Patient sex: F
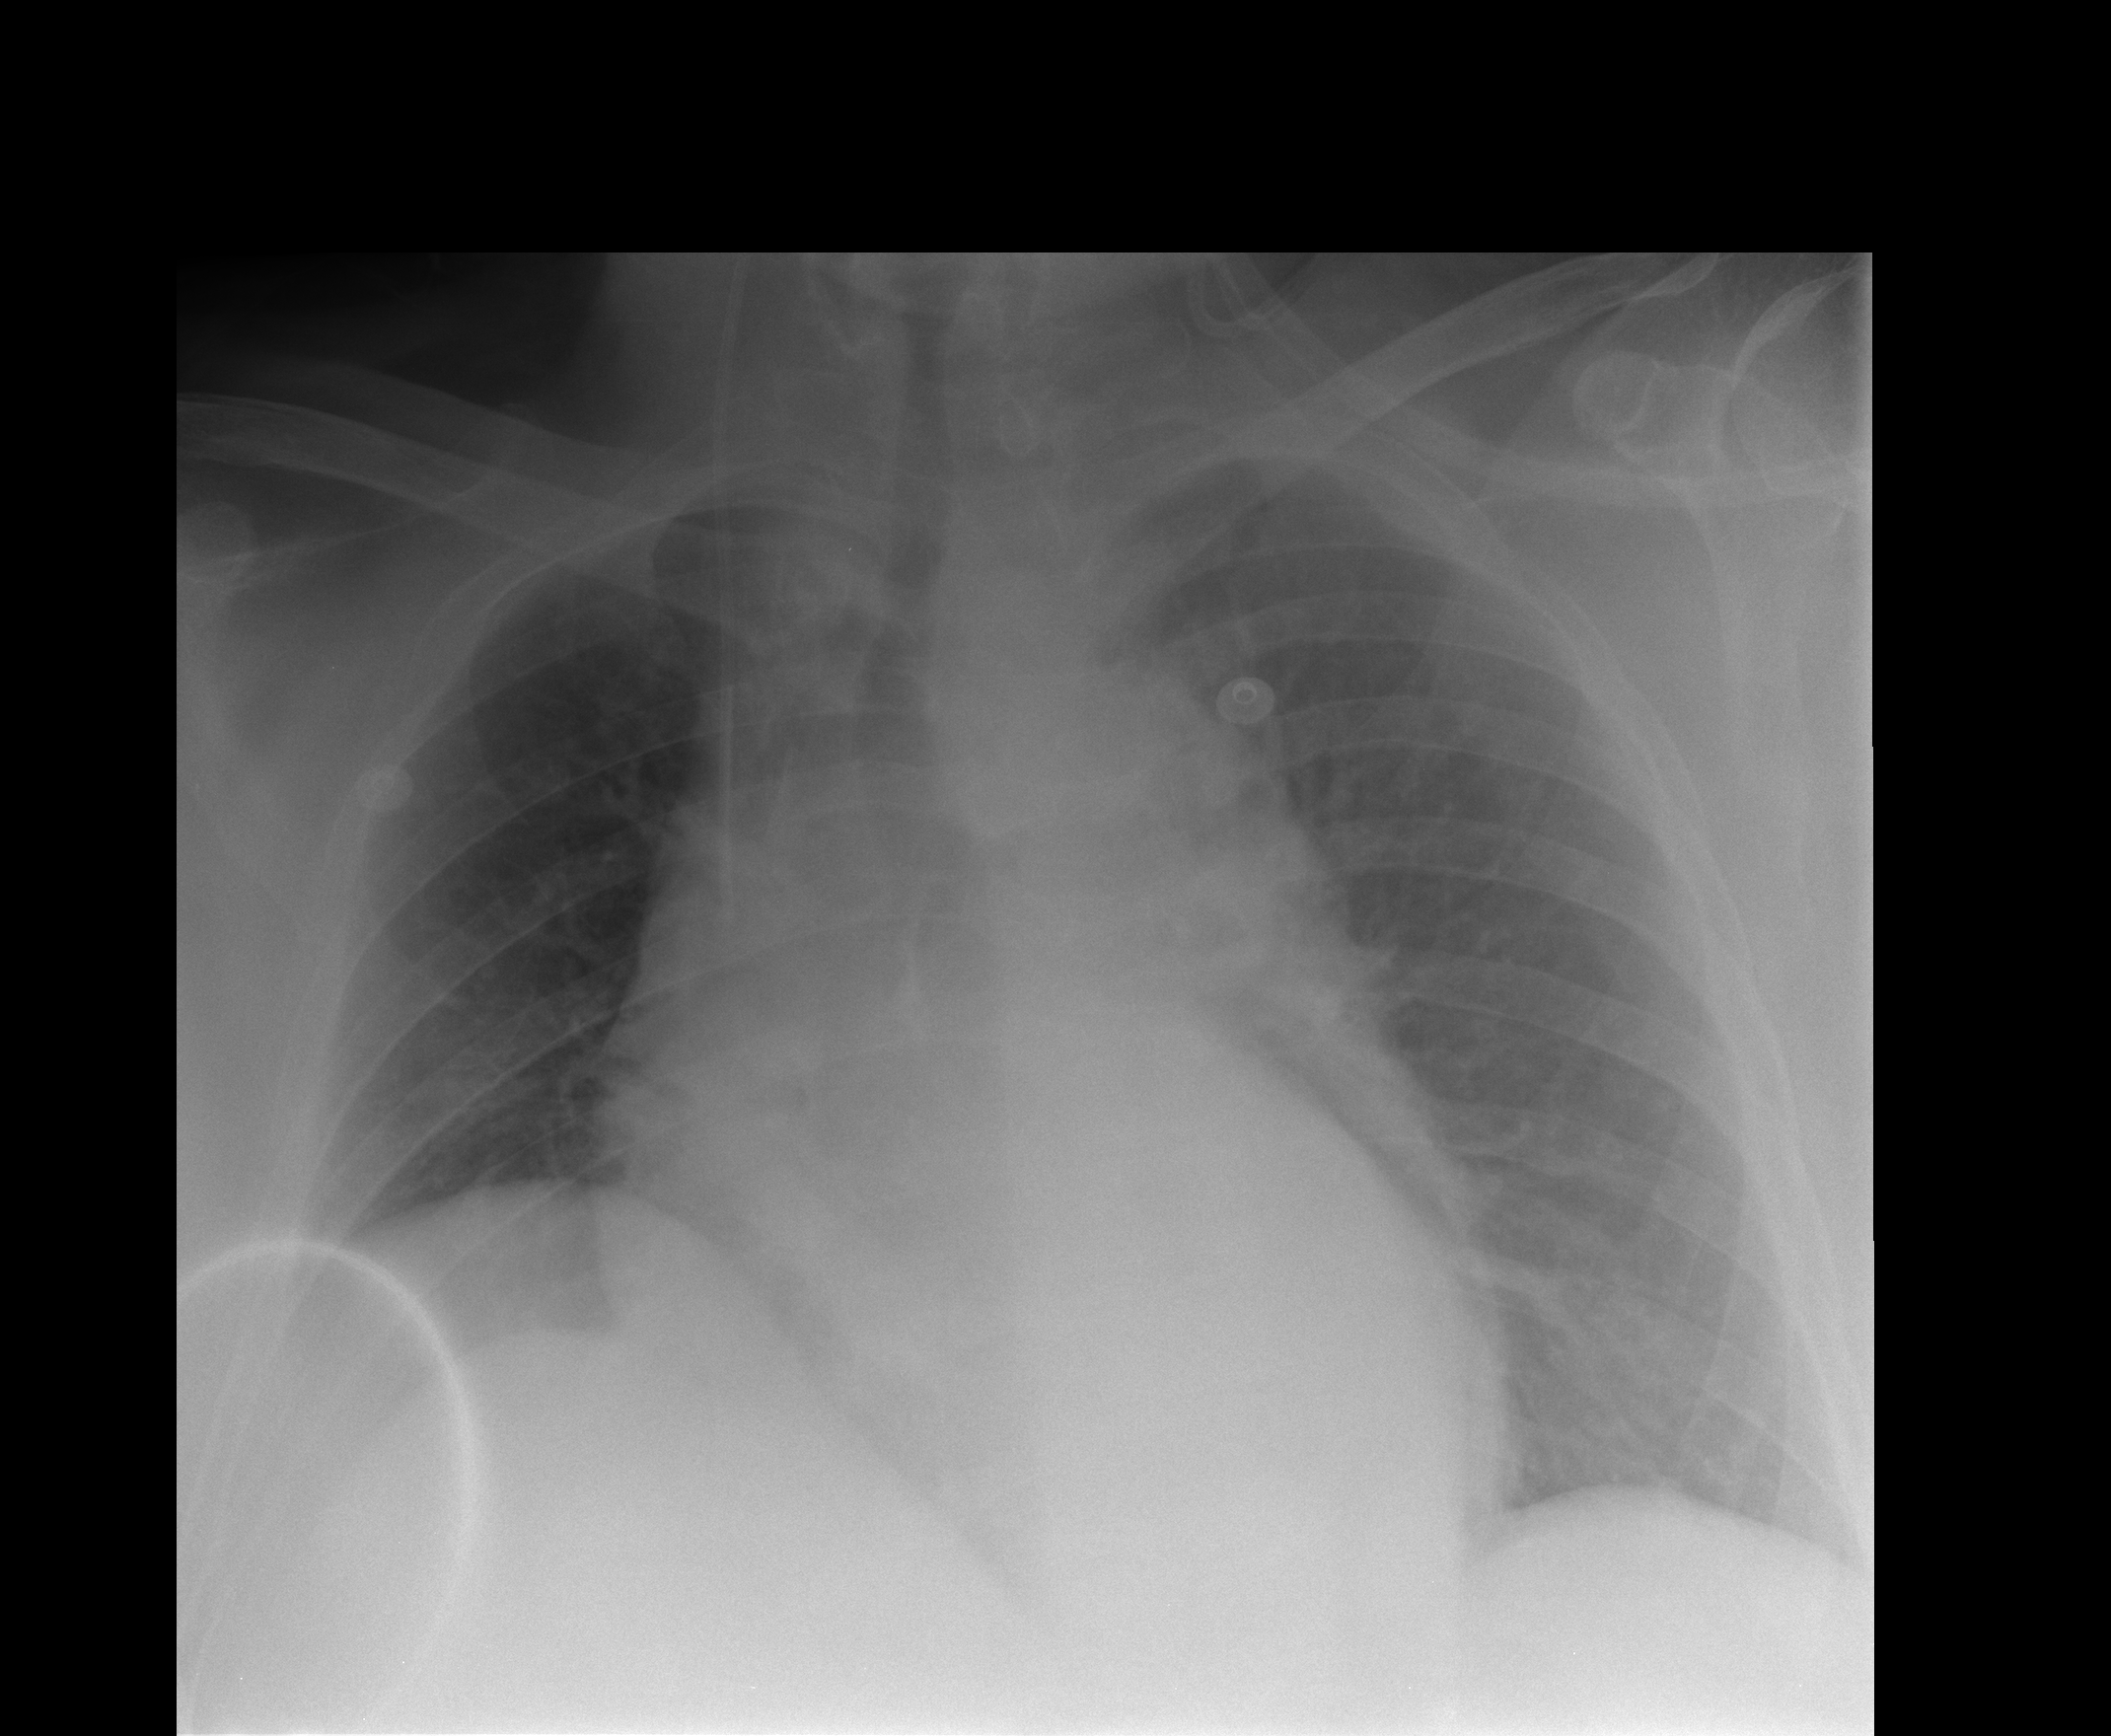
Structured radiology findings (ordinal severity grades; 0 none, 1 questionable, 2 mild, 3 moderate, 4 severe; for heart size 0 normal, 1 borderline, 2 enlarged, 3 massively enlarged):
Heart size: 2
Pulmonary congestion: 1
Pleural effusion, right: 0
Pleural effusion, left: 0
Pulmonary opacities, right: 0
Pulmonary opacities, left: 0
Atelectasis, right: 2
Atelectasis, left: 2